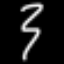
Label: squiggle